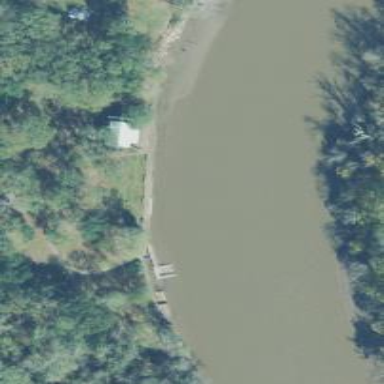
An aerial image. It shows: Dock located along the waterway.